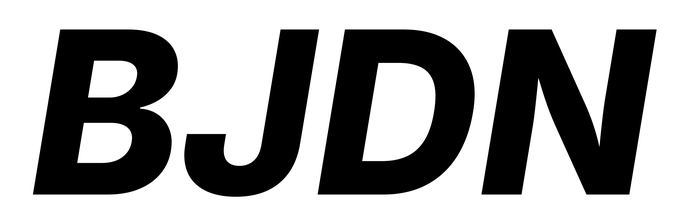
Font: Inter-Italic_ExtraBold_Italic